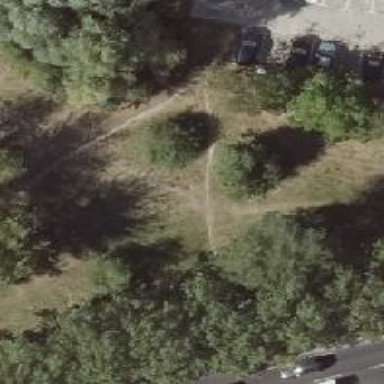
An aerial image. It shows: Dirt path.